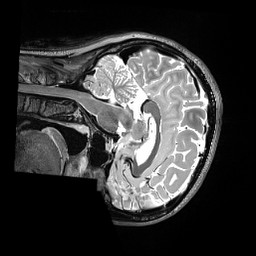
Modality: T2w
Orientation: sagittal
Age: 34
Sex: female
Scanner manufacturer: siemens
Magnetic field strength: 3 T
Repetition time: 3.2 s
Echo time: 0.563 s